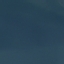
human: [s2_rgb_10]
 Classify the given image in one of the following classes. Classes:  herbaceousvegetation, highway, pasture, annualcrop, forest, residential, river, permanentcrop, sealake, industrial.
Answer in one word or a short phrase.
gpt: SeaLake